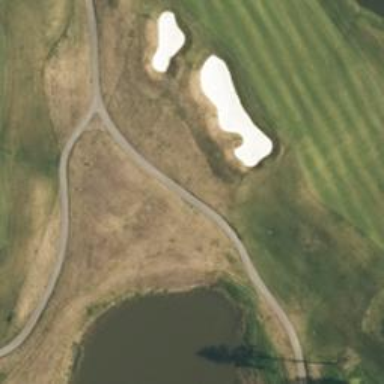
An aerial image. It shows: Path designated as golf cart path.